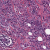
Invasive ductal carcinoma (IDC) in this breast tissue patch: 1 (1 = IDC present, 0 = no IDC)